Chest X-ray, PA view. Patient: 63 years old, sex M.
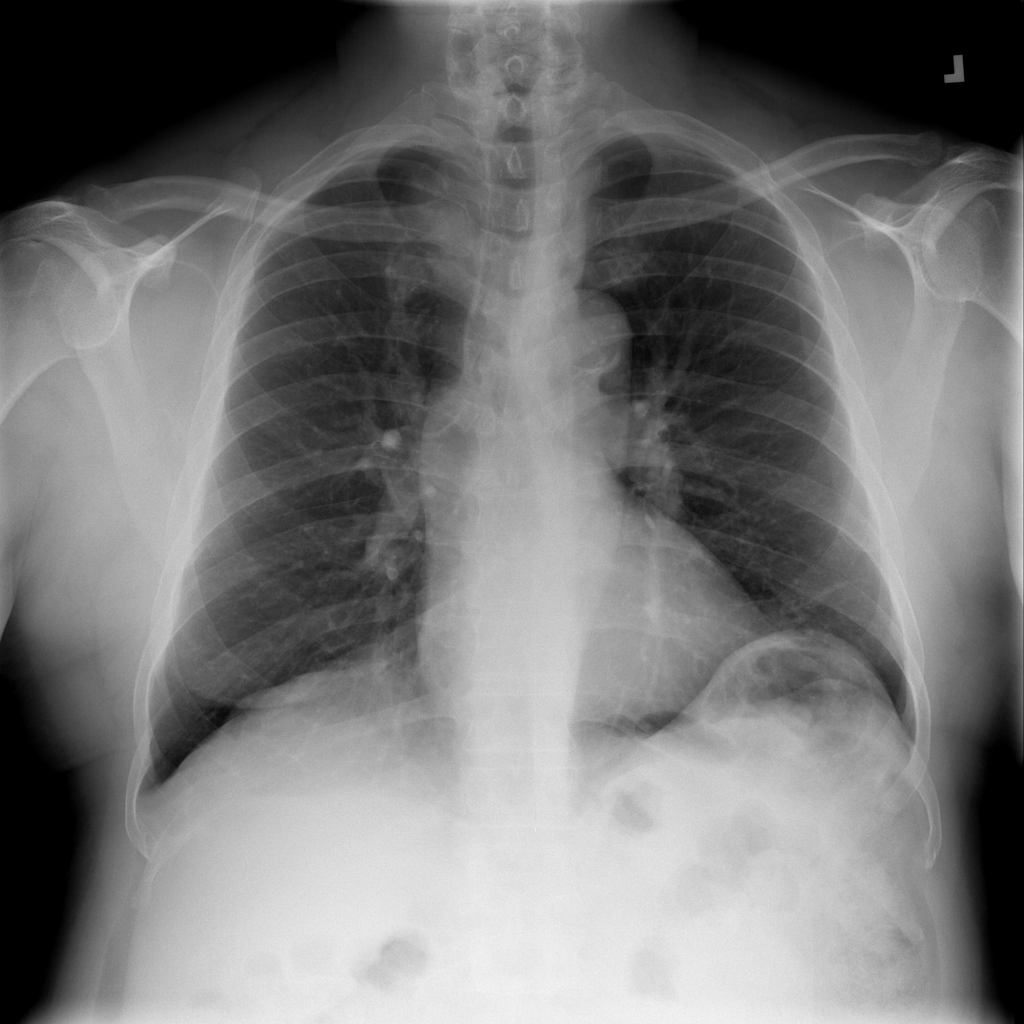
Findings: Atelectasis